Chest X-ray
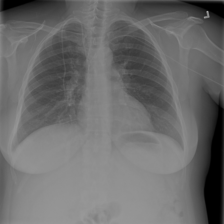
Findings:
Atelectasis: negative
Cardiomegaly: negative
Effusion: negative
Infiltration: negative
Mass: negative
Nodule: negative
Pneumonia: negative
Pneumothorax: negative
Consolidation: negative
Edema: negative
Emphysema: negative
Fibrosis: negative
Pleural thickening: negative
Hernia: negative